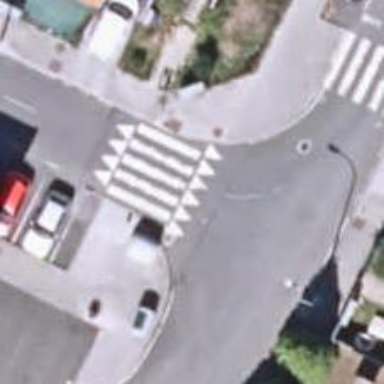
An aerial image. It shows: Zebra crossing on the road.